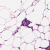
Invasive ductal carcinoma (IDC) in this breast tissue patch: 1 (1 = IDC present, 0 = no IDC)